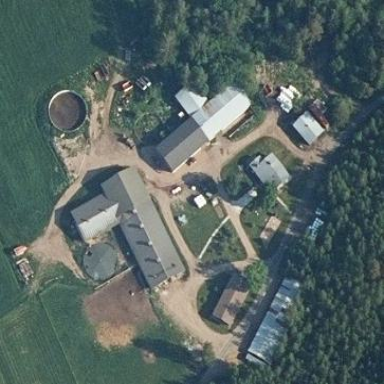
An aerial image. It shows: Farmyard area.